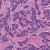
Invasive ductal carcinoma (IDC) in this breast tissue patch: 1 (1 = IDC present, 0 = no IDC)